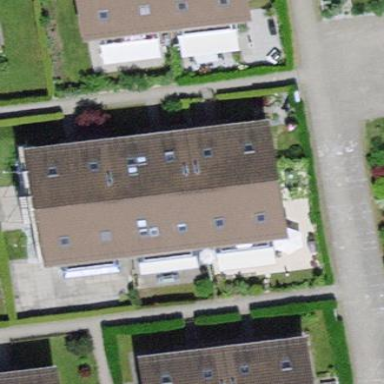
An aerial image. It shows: Terrace building.